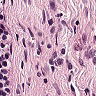
Metastatic tissue present: no